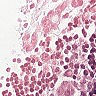
Metastatic tissue present: yes